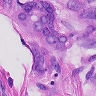
Metastatic tissue present: yes